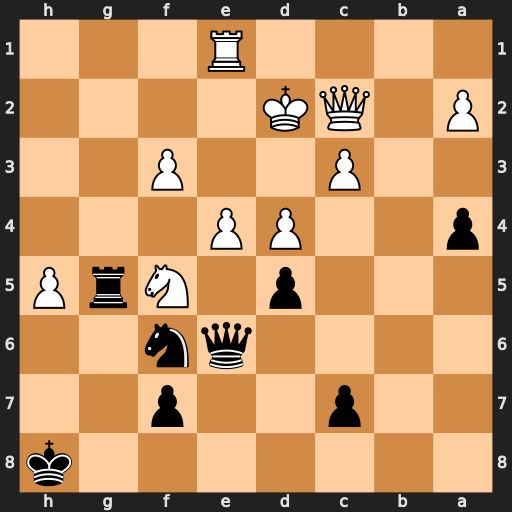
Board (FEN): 7k/2p2p2/4qn2/3p1NrP/p2PP3/2P2P2/P1QK4/4R3
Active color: b
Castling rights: -
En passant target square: -
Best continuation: dxe4 fxe4 Rg2+ Re2 Nxe4+